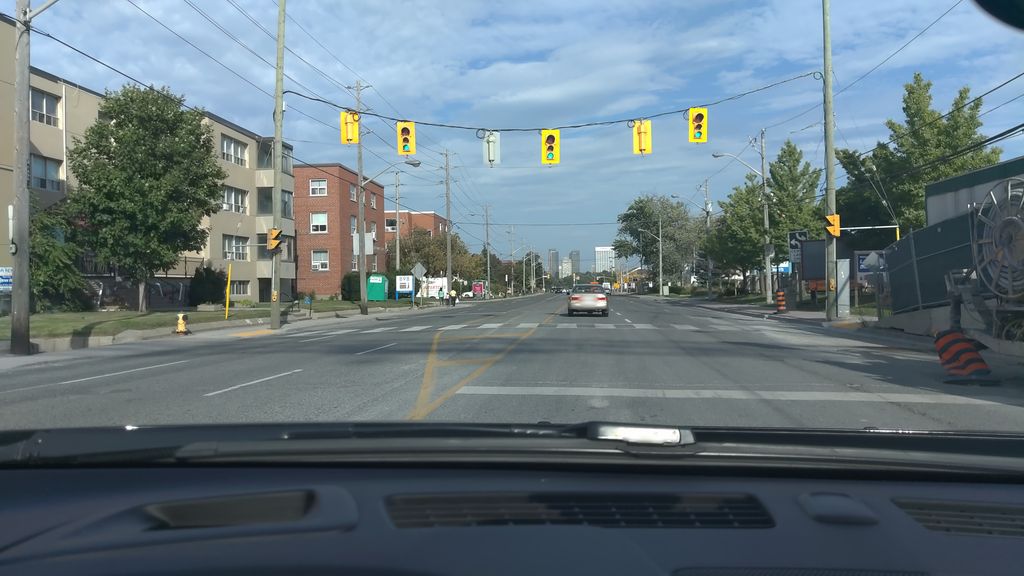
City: toronto